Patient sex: M
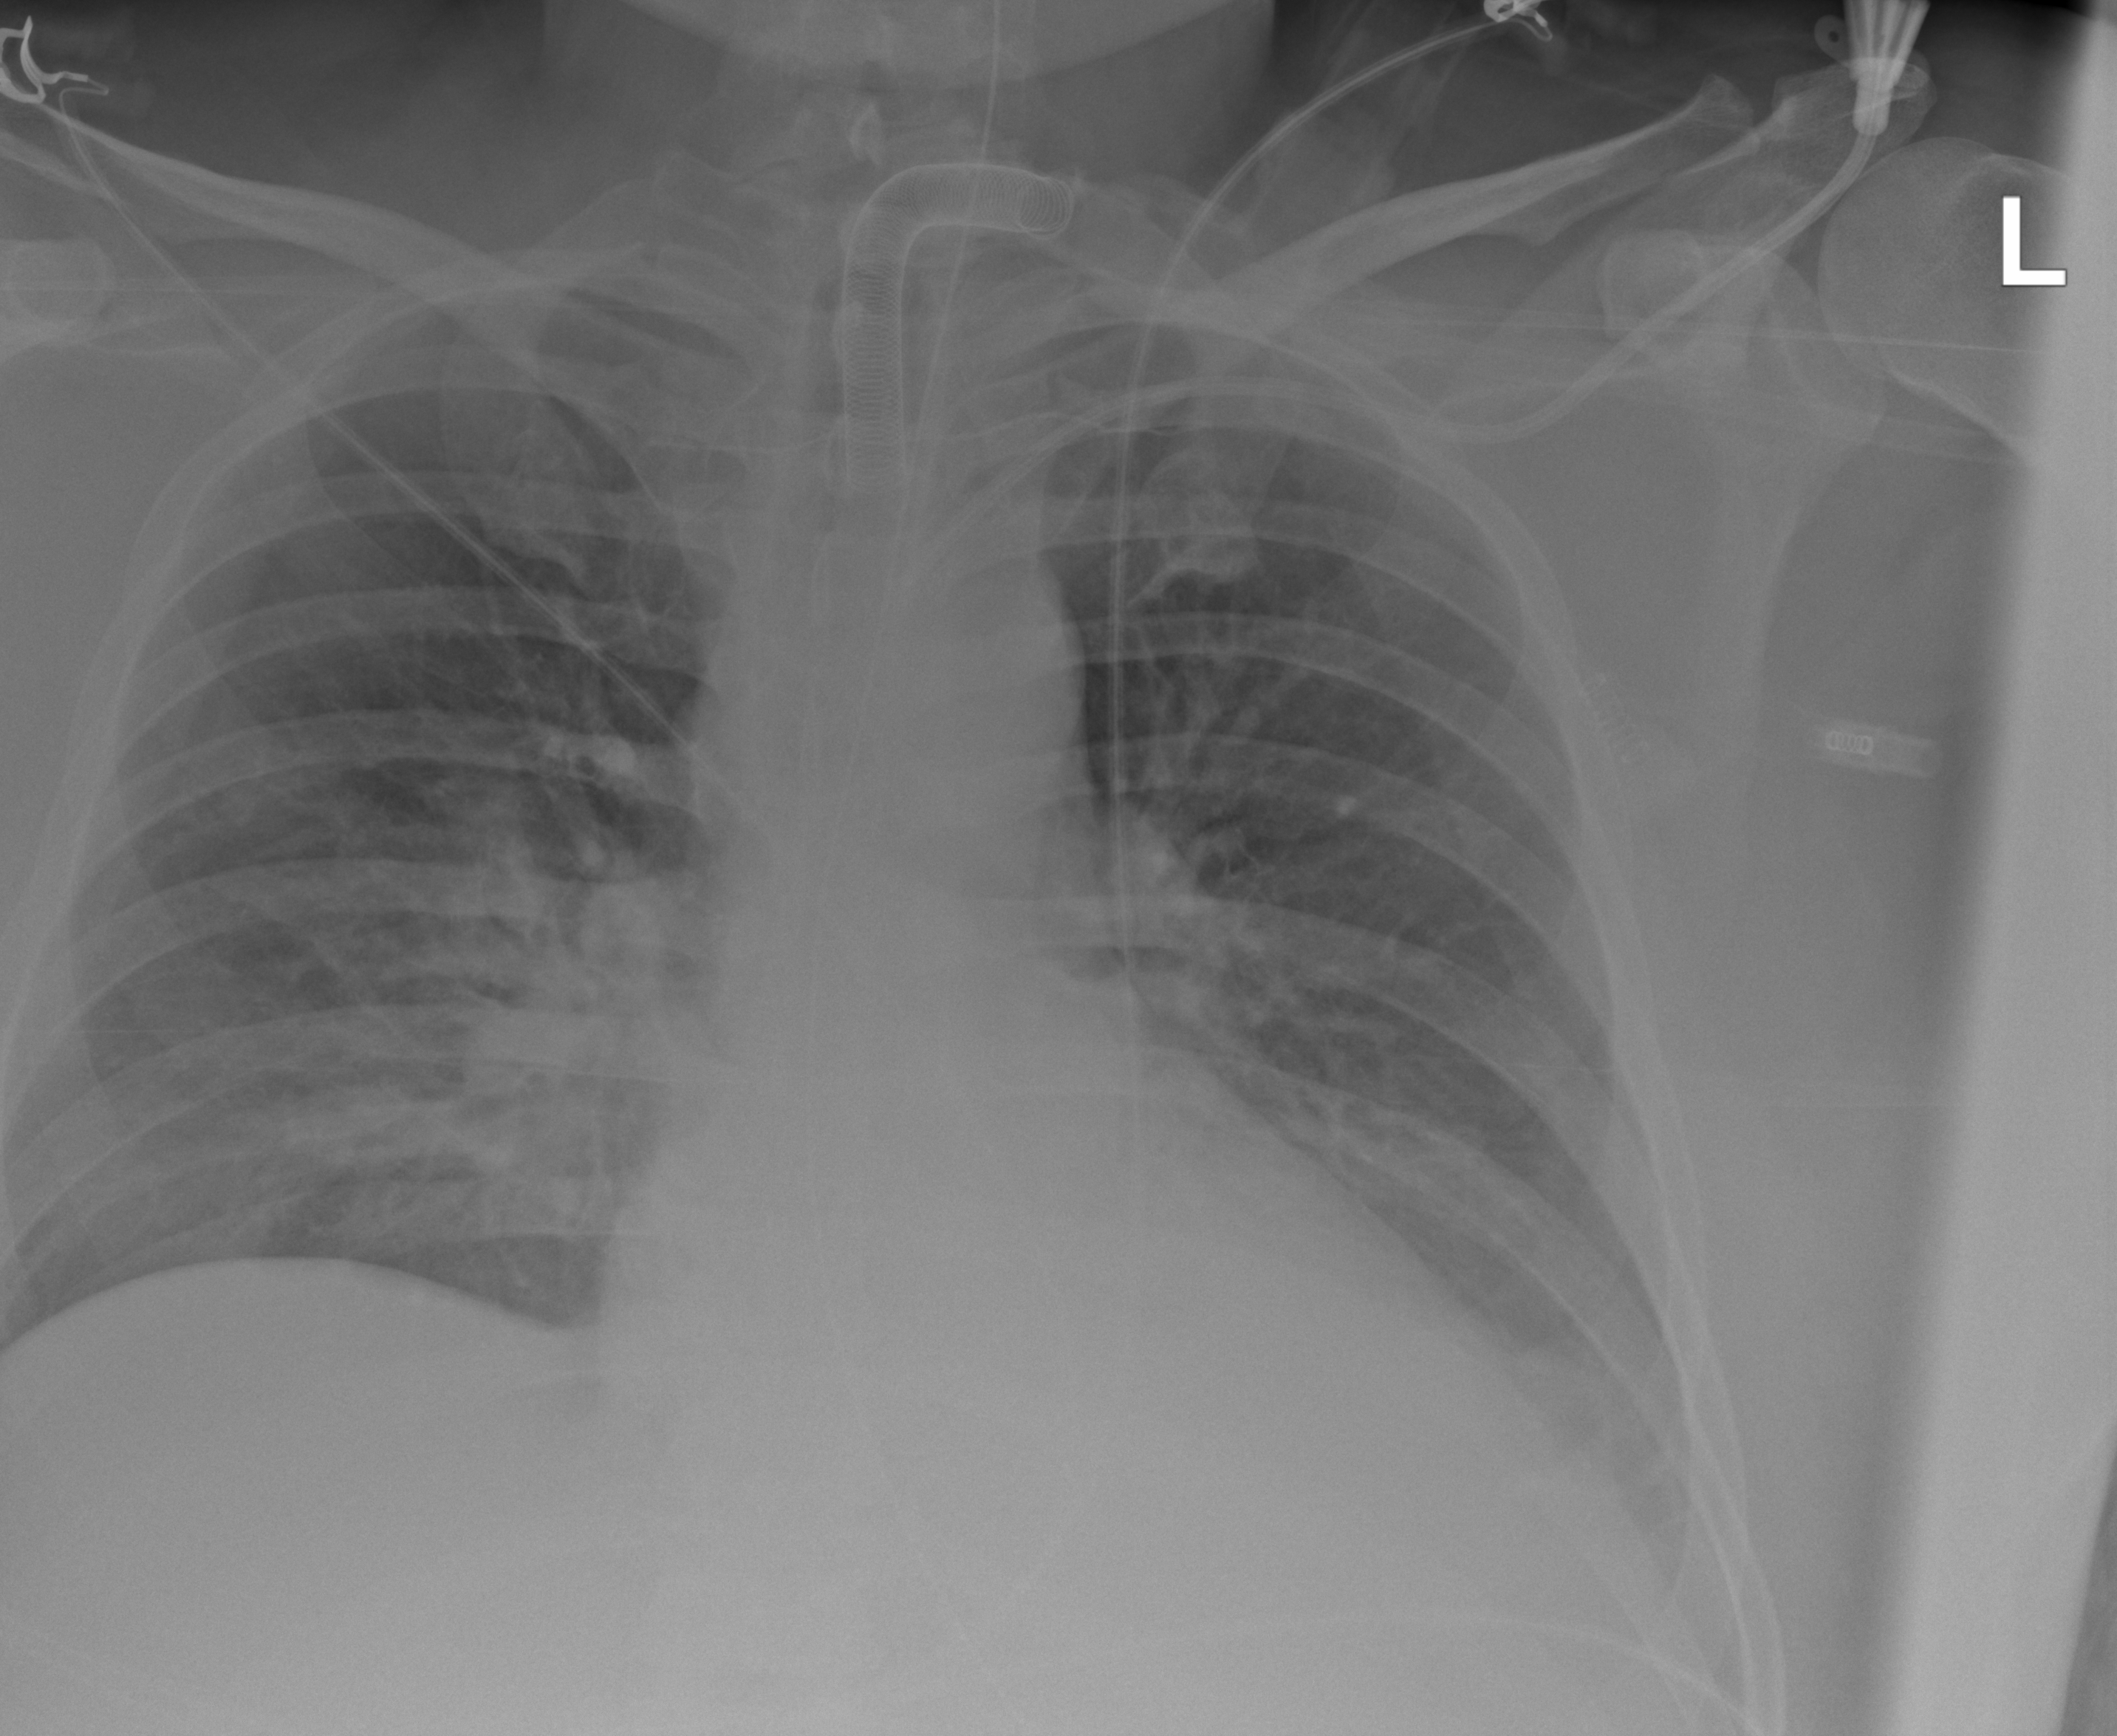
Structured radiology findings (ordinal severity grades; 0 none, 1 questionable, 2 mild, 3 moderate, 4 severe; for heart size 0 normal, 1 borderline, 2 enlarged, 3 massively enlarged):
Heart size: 1
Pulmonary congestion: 2
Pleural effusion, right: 2
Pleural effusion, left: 2
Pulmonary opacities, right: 2
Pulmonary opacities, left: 2
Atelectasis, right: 2
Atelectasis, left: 2